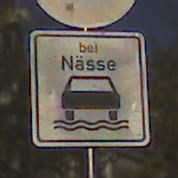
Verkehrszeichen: BeiNaesse
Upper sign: Geschwindigkeit120
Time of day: SunriseSunset
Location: Outdoor (Urban)
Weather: PartlyCloudy
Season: Autumn
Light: Natural